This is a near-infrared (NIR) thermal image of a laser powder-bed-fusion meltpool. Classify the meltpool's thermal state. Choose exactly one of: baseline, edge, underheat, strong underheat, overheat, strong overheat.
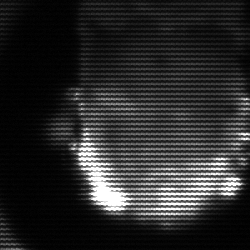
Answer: baseline